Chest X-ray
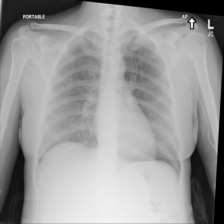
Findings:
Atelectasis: negative
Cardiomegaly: negative
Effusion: negative
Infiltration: negative
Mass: negative
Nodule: negative
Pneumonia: negative
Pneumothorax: negative
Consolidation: negative
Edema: negative
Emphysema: negative
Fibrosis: negative
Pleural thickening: negative
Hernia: negative